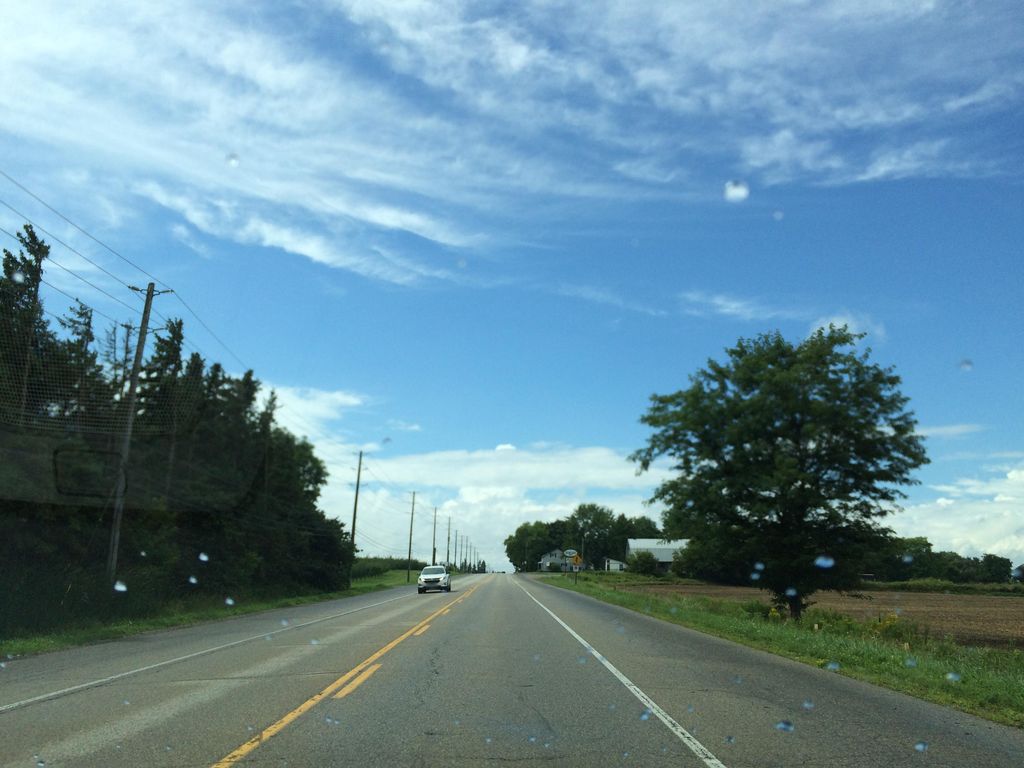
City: kitchener-waterloo